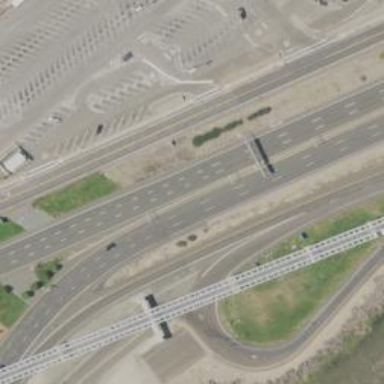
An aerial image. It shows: Trunk link highway.